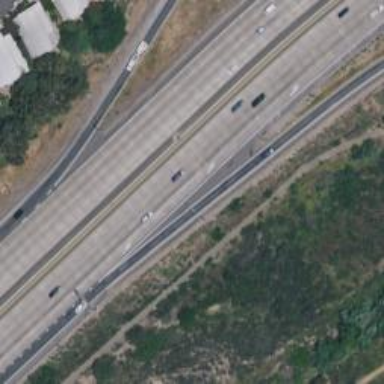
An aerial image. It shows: Motorway.